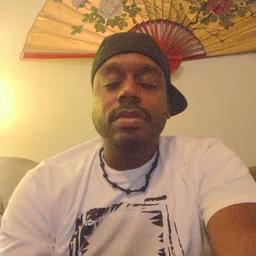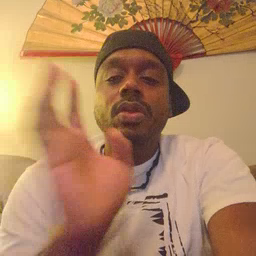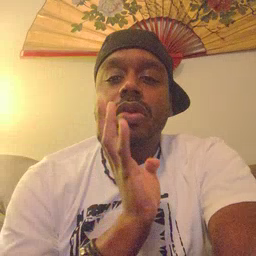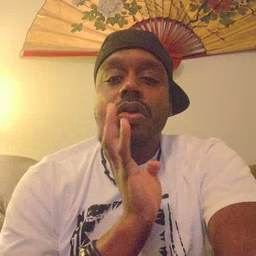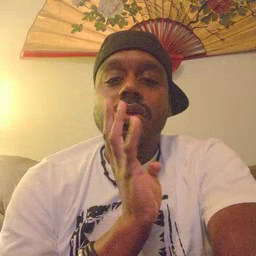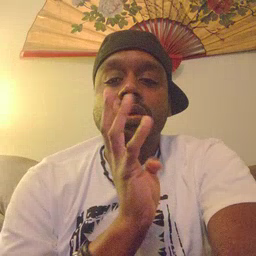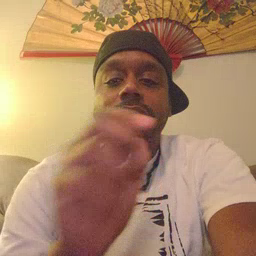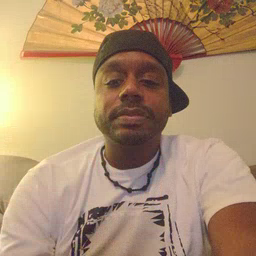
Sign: talk